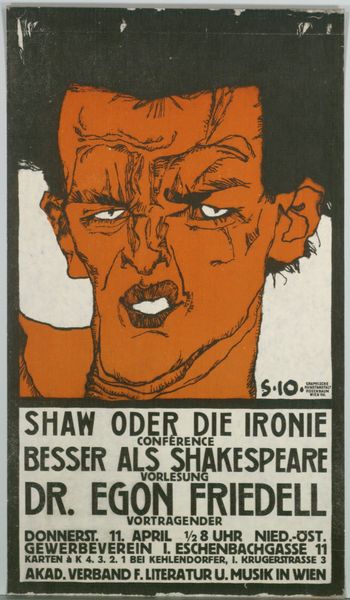
Titel: SHAW ODER DIE IRONIE; DR. EGON FRIEDELL
Künstler: Egon Schiele
Standort: Wien
Institution: Albertina, Wien
Schlagwörter: kopf, mann, weiß, braun, haar, mund, nase, ohr, orange, schwarz, stirn, blick, rot, augen, falten, gesicht, rahmen, hals, porträt, haare, musik, kinn, kontrast, lippen, ohren, schrift, werbung, ausdruck, rand, datum, grimmig, deutsch, schauspiel, lithographie, ironie, text, buchstaben, hässlich, plakat, reklame, pupille, ankündigung, poster, teufel, plaket, skeptisch, wien, zorn, die, mephisto, vorlesung, uhrzeit, stirne, als, grimm, oder, shakespeare, palkat, besser, gesilcht, egon, lopf, dr., shaw, friedell, gewerbeverein, die ironie, 11. april, dr. egon friedell, schaw oder die ironie, akademischer verband, literatur und musik, ojren